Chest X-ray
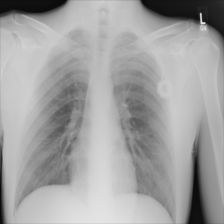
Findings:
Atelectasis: positive
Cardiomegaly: negative
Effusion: positive
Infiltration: negative
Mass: negative
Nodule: positive
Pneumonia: negative
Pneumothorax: negative
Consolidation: negative
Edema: negative
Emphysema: negative
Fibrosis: negative
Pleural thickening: negative
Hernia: negative